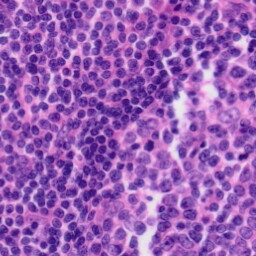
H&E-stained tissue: Tonsil